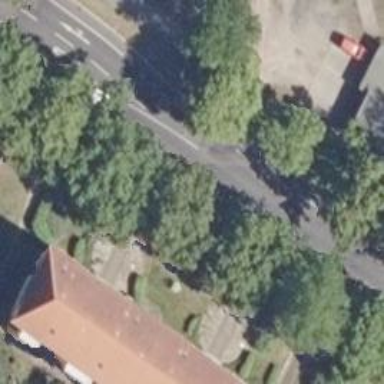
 featuring cycle lane marked as advisory. Both sides of the road have sidewalks."